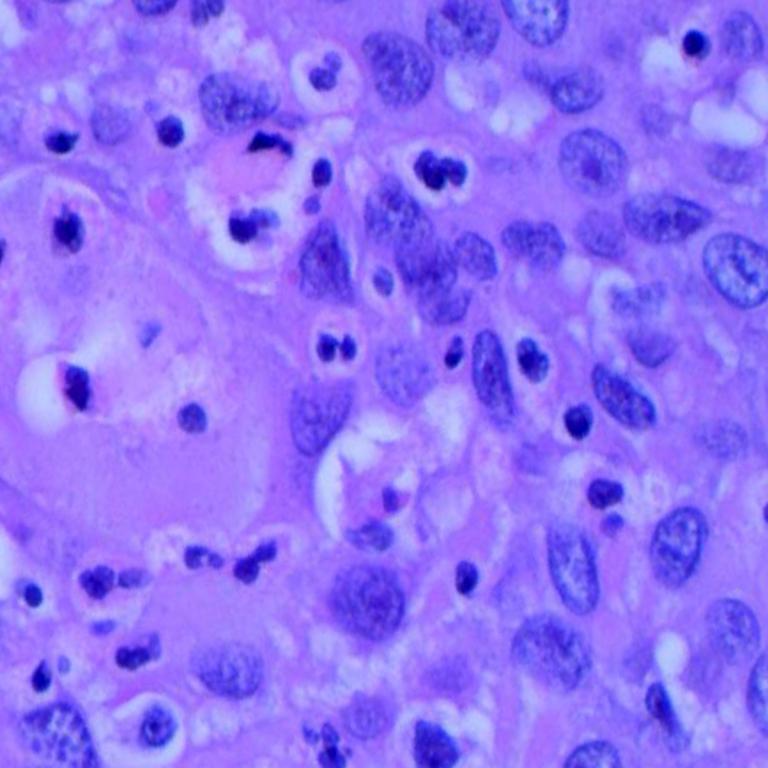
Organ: lung
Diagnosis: squamous carcinomas